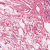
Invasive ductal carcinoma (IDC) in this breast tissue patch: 0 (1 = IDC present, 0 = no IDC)